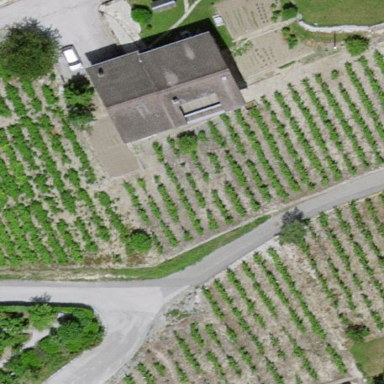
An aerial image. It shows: Vineyard with grape crops.